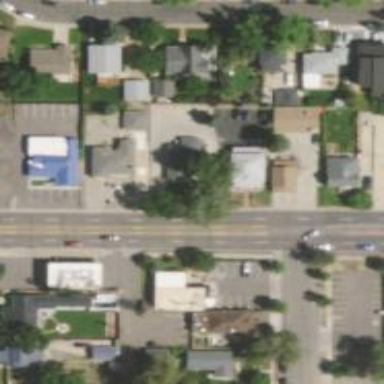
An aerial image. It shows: Alleyway designated as service road.